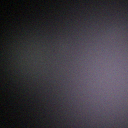
Screen state: off